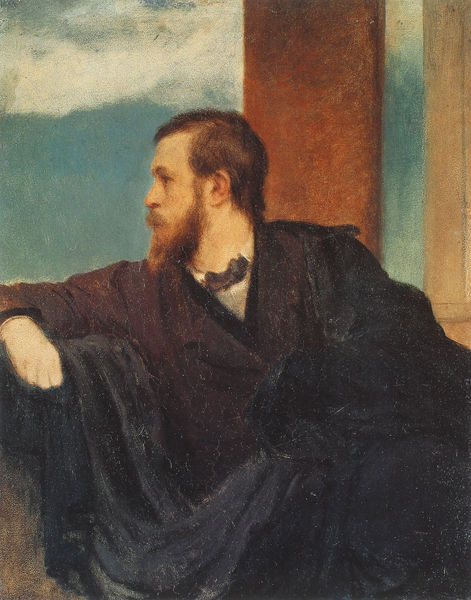
Titel: Selbstbildnis
Künstler: Arnold Böcklin
Institution: Basel, Kunstmuseum
Schlagwörter: blau, hand, himmel, mann, umhang, wolken, ocker, sitzen, braun, fenster, ohr, orange, pfeiler, profil, schwarz, säule, säulen, blick, rot, tuch, wolke, bart, hemd, jacke, jung, falten, vollbart, portrait, öl, haare, mantel, garten, draussen, faltenwurf, fliege, jacket, denker, binder, bleu, deke